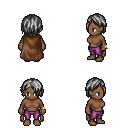
a pixel art fantasy rpg character, female body template, human, dark skin, brown cape, magenta pants, gray bangs hairstyle, bracelets, four views (front, back, left, right), 2x2 character sprite sheet, small pixel art, hard edges, no anti-aliasing